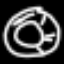
Label: donut